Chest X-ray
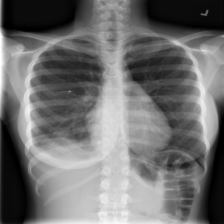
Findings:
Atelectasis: negative
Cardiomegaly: negative
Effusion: positive
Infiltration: negative
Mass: negative
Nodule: negative
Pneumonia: negative
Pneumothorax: negative
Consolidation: negative
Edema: negative
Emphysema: negative
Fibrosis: negative
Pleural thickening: negative
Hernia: negative